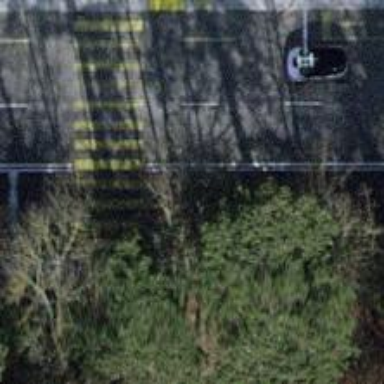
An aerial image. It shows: Road with traffic signals.